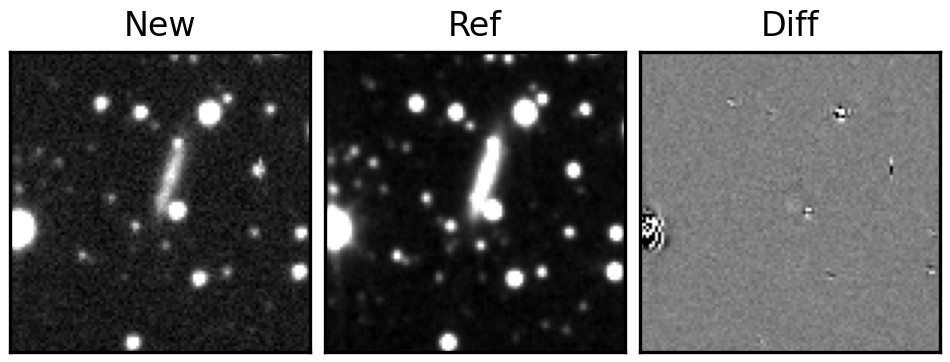
Label: real